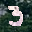
Label: 3